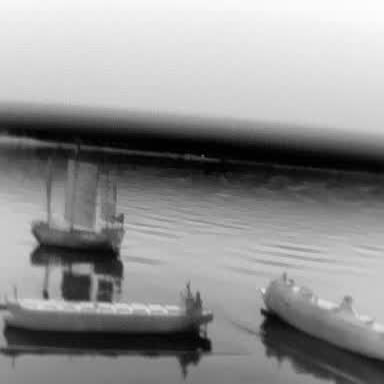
There are three objects shown in the infrared image, including a sailboat, a liner, and a container_ship.